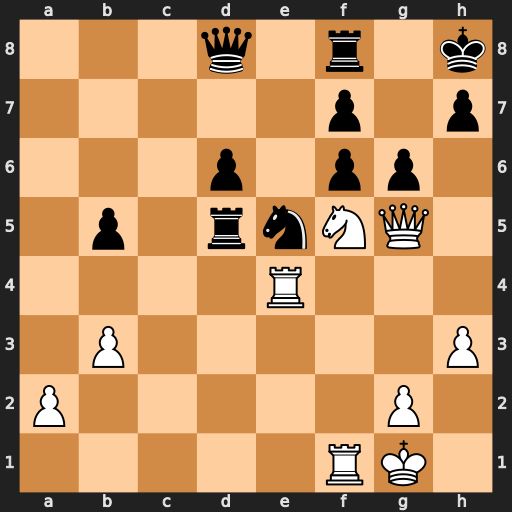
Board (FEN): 3q1r1k/5p1p/3p1pp1/1p1rnNQ1/4R3/1P5P/P5P1/5RK1
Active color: w
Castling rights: -
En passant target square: -
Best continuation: Qh6 Nf3+ Rxf3 Rxf5 Rxf5